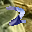
Label: 2